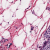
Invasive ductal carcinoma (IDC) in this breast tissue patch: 0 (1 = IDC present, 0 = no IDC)